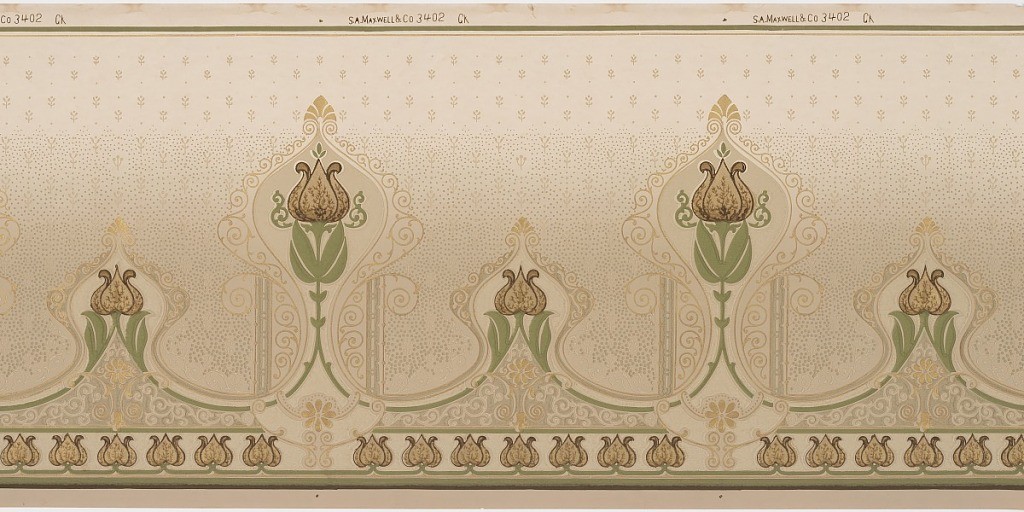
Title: Frieze
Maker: Maxwell & Co., S.A., Chicago, Illinois, USA
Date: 1905–1915
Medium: Machine-printed paper
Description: Art Nouveau style. Stylized tulips, alternating between large and small, encircled by delicate swirls. Row of tulips run along the bottom. Background consists of a series of silver dots which become more spread out as it fades from the bottom to the top. The dots at the top are mized with small leafs. Printed in gold, silver, and shades of green.